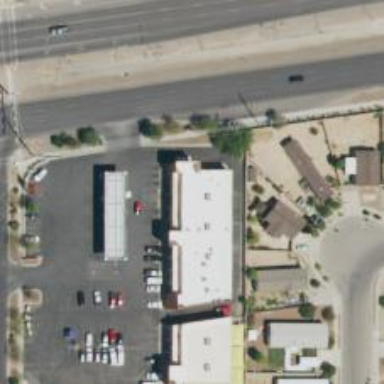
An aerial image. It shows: Convenience shop.